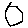
Label: hexagon